Question: I am trying this solution to fetch the current user before my application is rendered to the user:
'''
Em.Route.extend({
model: function() {
var currentUserPromise = this.store.find('user', 'me');
return Em.RSVP.all([
currentUserPromise
]);
}
});
'''
So, I query the 'user' with the ID 'me', which is a constant that my API recognizes as the currently authenticated user.
It works really well most of the way. The issue is that Ember-Data immediately creates a User model in the store with this ID constant 'me' and no other attributes. This instance is not removed after the response has arrived and Ember-Data correctly stores the real User model.

I can't figure out where Ember-Data creates this temporary instance and if there is a way to prevent this behavior.
Either a solution to prevent Ember-Data from creating the temp. instance or remove it when the real data arrives will be fine.
Anyone with a solution?
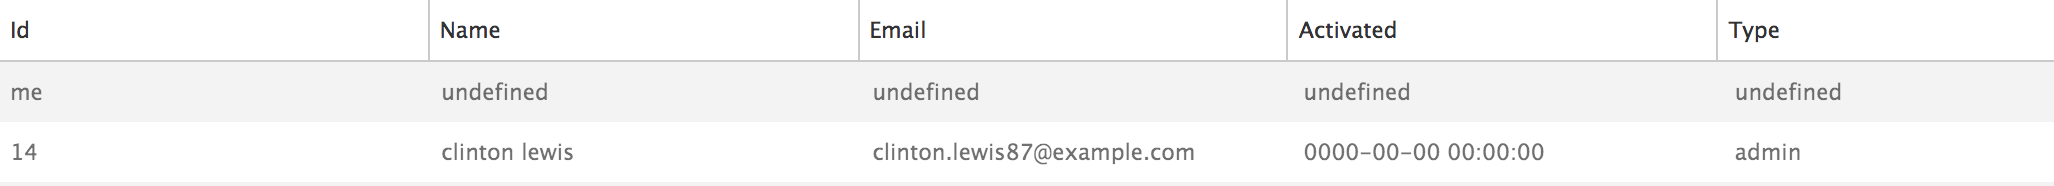
Answer: After consulting with #emberjs I found that a much cleaner solution to this challenge is to request the active user by requesting a session object from my API.
By exposing a '/sessions' endpoint in my API I could expose the current session--which can also include auth token, etc.--with a relationship to the currently logged in profile. That resulted in a JSON payload like this:
'''
{
"sessions": [
{
"id": 1,
"user": { ... },
"accessToken": "abcdef1234567890"
}
]
}
'''
This means that I will no longer have the issue that Ember-Data caches a bogus User object with the id 'me', instead I will now have a session object where the active user is correctly loaded into the store and have it available through the session.